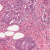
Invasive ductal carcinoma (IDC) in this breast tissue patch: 1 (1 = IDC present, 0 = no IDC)